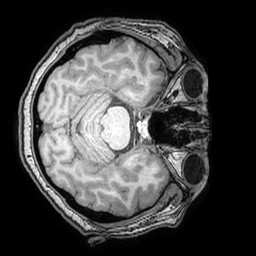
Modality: T1w
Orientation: axial
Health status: ill
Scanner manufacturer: philips
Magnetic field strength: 3 T
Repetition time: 0.007 s
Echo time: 0.0035 s